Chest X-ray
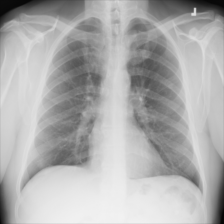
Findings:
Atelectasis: negative
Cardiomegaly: negative
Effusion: negative
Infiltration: negative
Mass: negative
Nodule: negative
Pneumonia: negative
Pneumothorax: negative
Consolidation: negative
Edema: negative
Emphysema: negative
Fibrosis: negative
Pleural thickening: negative
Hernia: negative